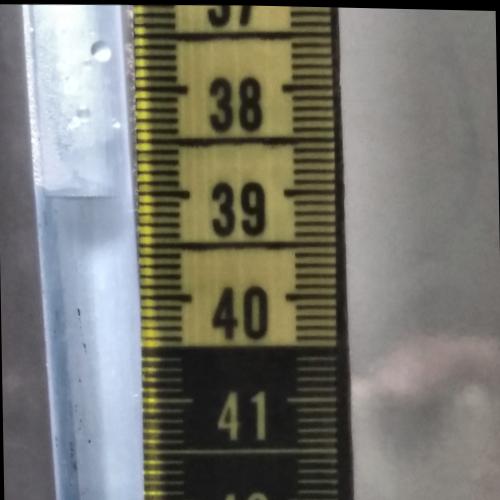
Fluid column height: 39.0 cm